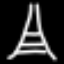
Label: The Eiffel Tower